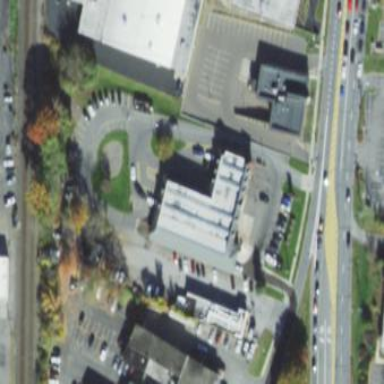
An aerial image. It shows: Car wash facility located inside building.